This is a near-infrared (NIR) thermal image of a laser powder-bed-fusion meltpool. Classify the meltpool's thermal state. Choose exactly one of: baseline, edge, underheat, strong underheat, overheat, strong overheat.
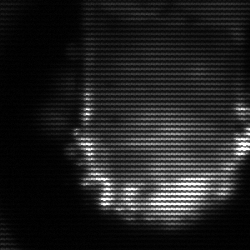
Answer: baseline